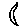
Label: moon